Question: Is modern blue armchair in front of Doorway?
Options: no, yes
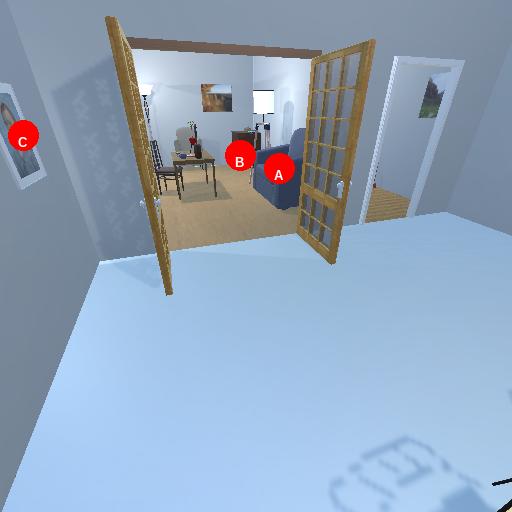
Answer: no